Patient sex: F
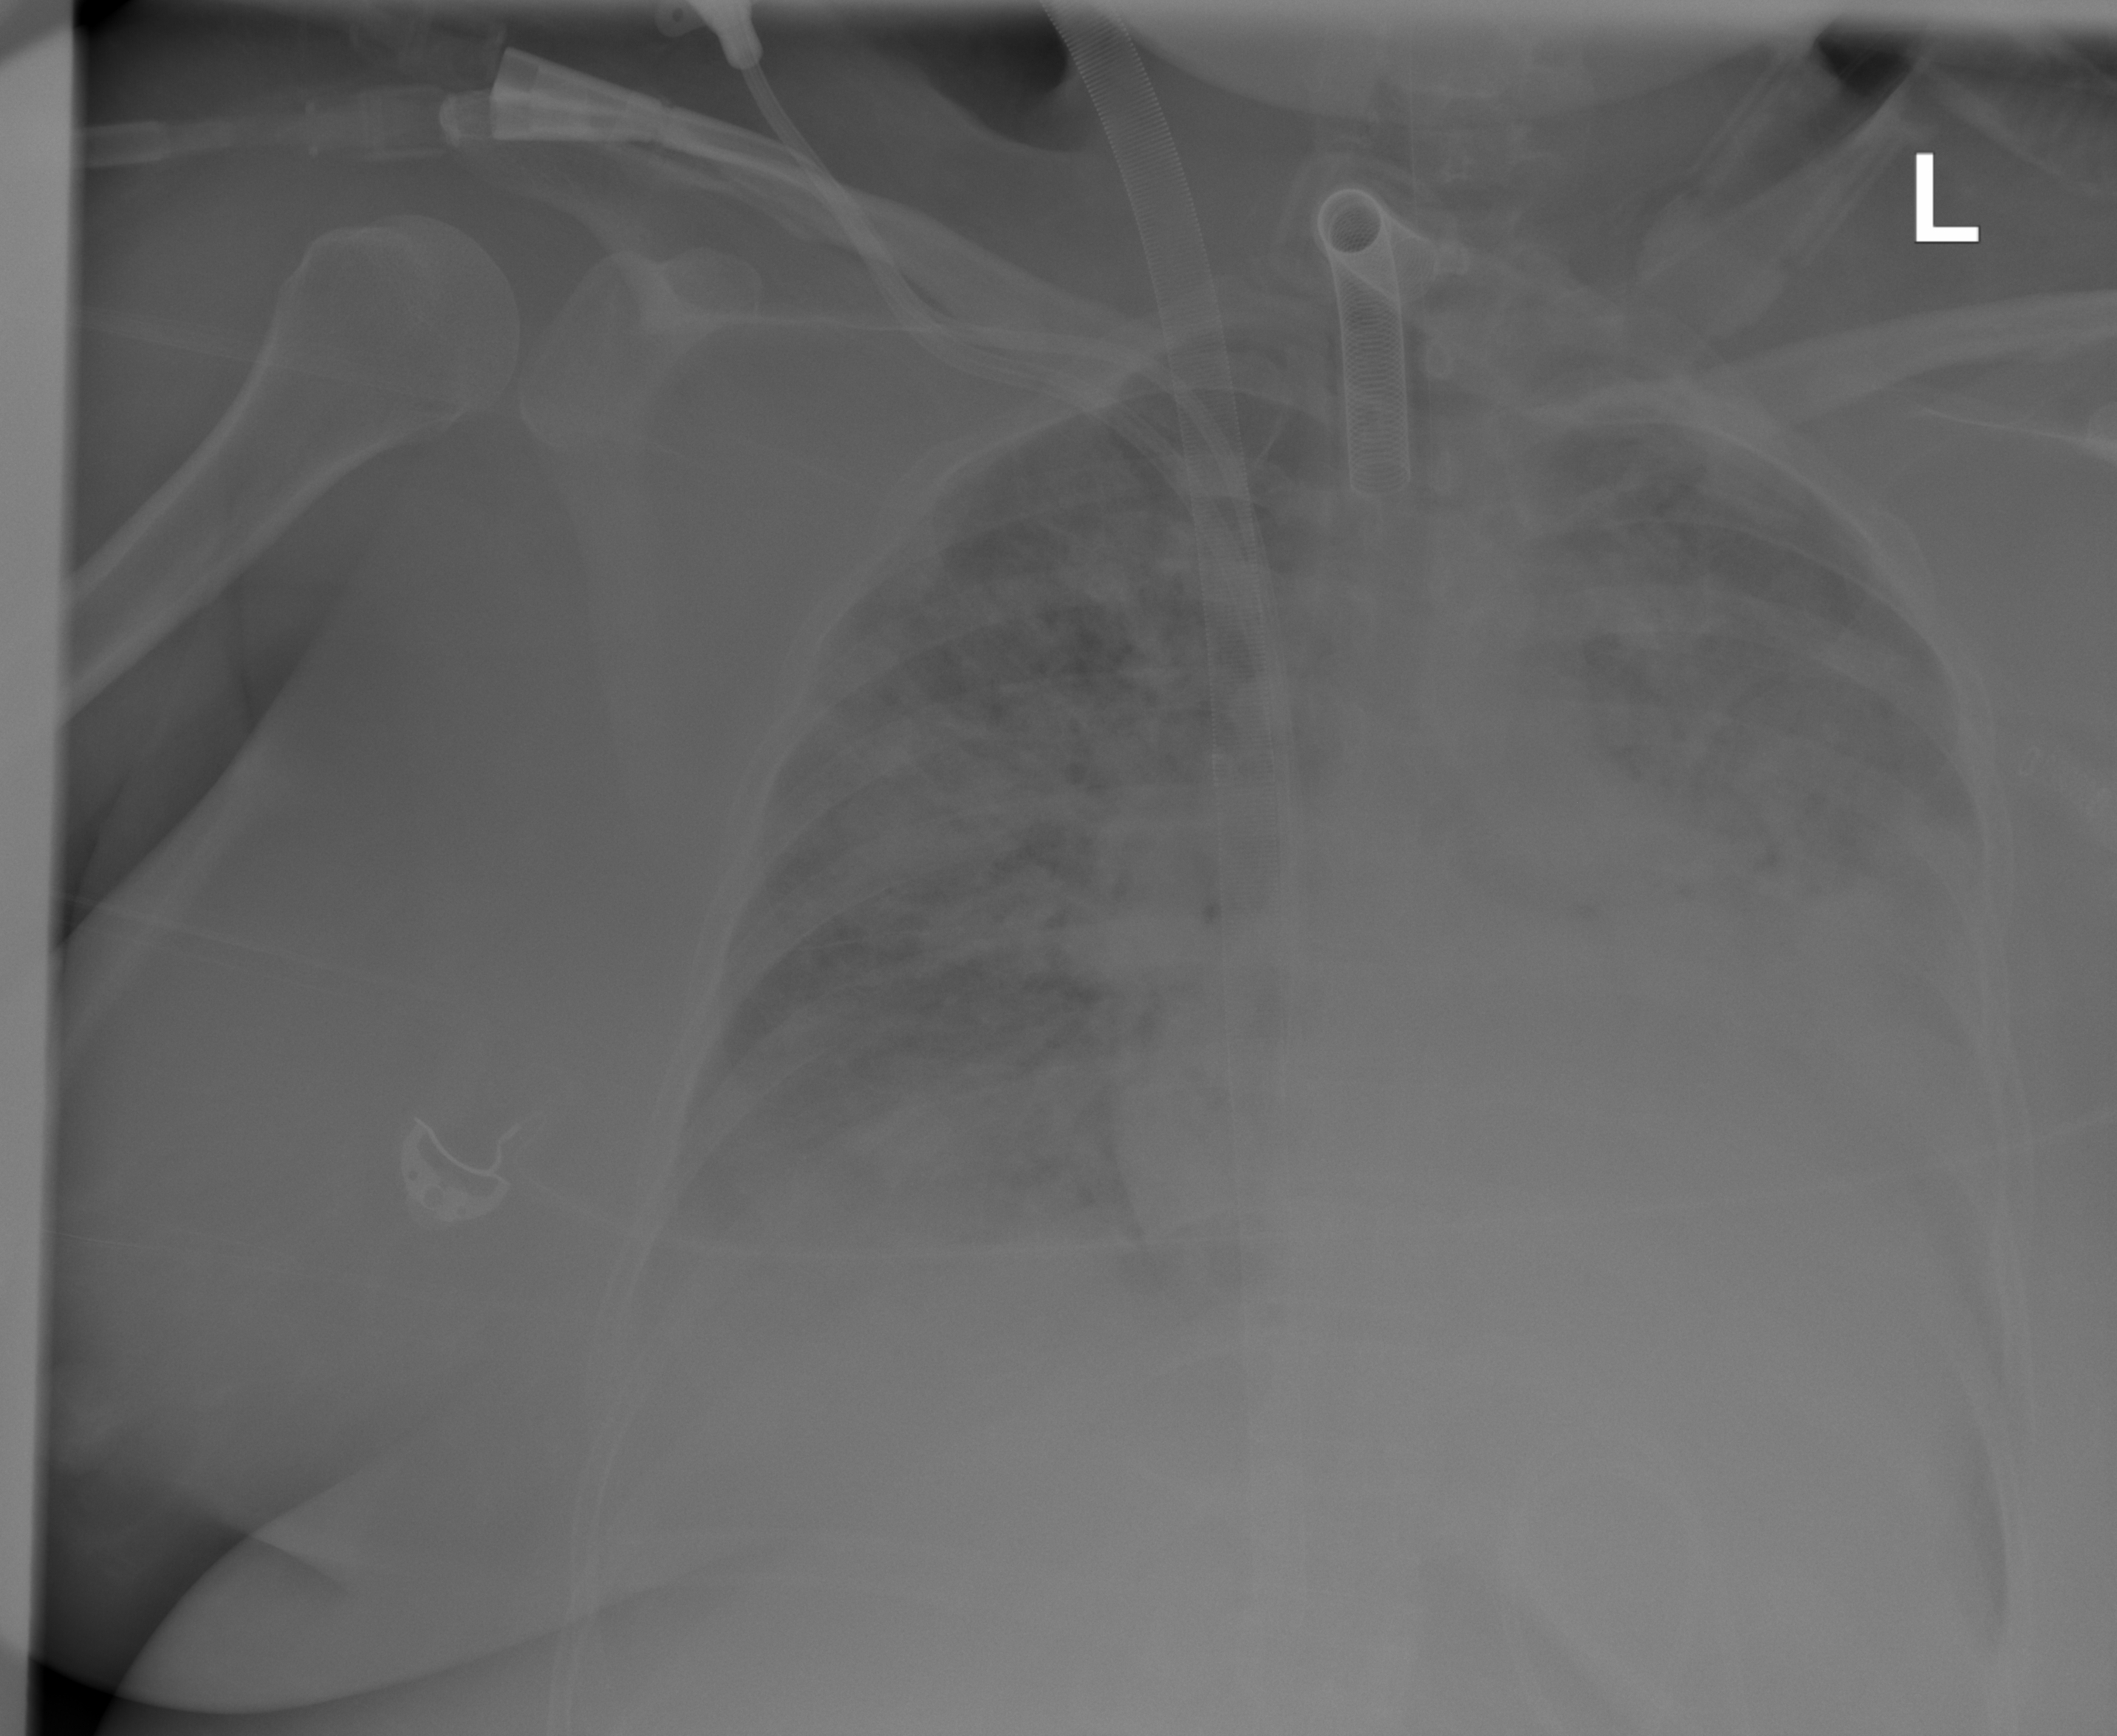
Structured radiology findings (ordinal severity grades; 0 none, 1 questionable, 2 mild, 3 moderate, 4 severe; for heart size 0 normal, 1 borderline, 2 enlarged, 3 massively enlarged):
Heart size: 2
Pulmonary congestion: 2
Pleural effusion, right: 2
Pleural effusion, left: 3
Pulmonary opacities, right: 4
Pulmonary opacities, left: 4
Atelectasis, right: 4
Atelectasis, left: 4